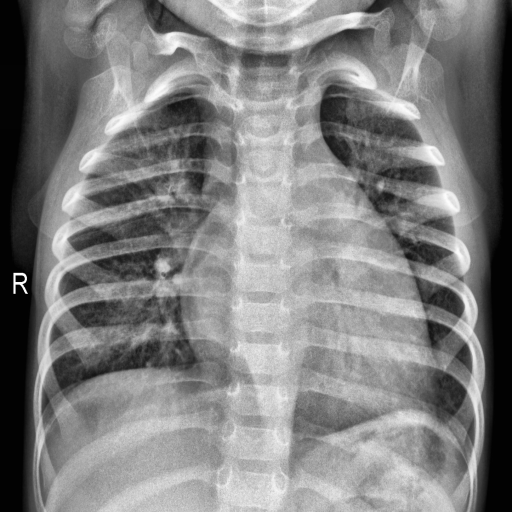
Finding: NORMAL